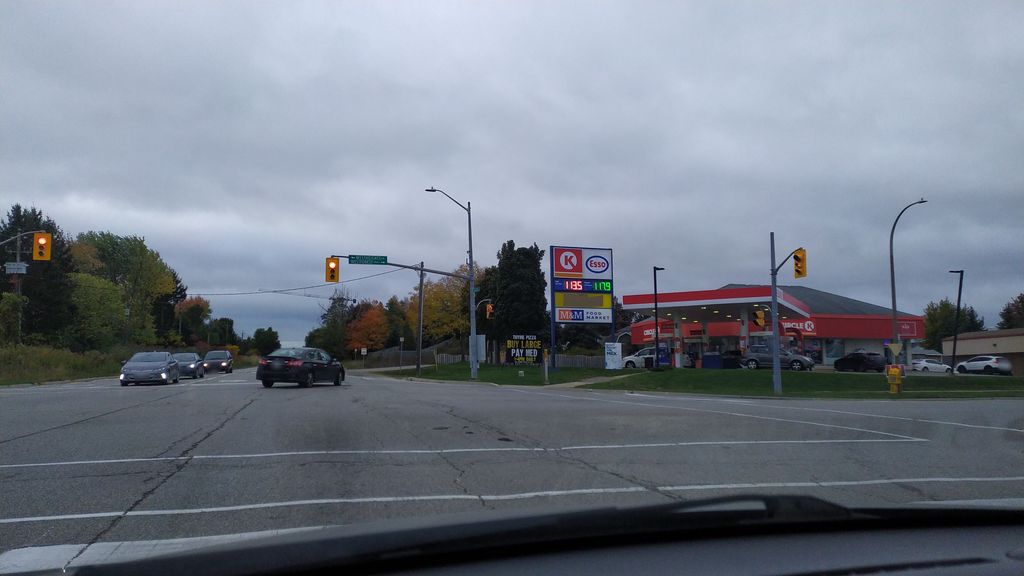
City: kitchener-waterloo